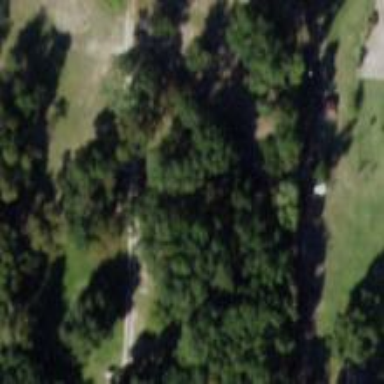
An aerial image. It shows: Driveway leading to service road.